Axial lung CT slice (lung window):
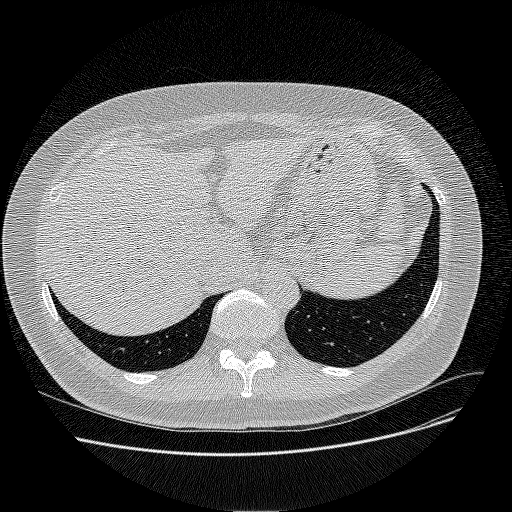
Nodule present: no